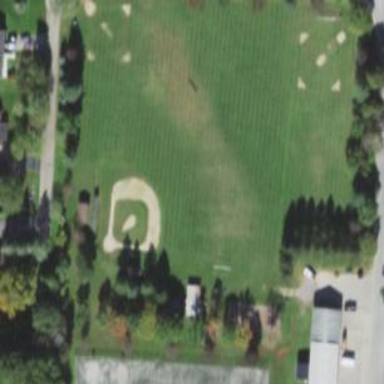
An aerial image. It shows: Baseball pitch for leisure land activities.